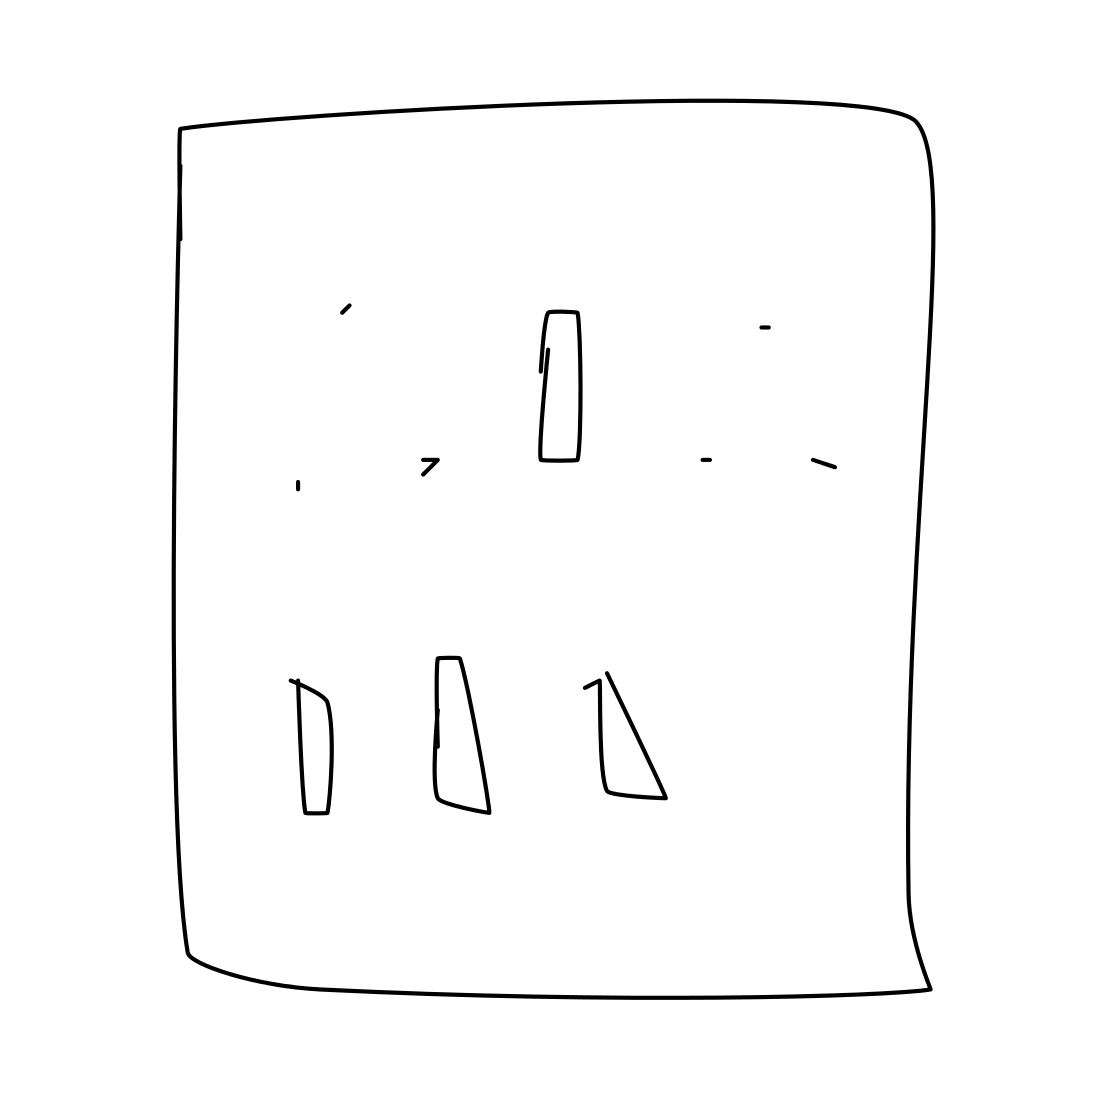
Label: power outlet